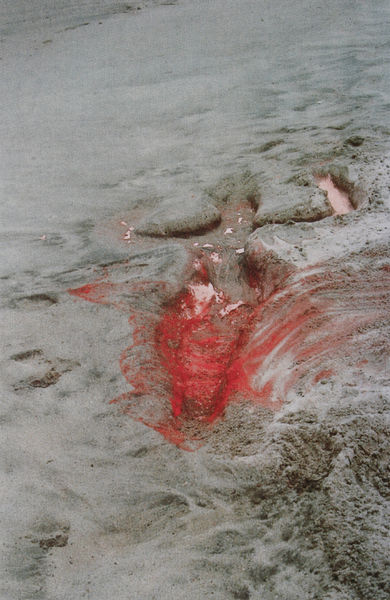
Titel: Untitled
Künstler: Ana Mendieta
Institution: Galerie Lelong
Schlagwörter: felsen, kopf, meer, schatten, wasser, weiß, aquarell, landschaft, ocker, sand, bewegung, braun, frau, grau, hell, kleid, schwarz, zeichen, eis, rot, schnee, rock, tanz, arm, leiche, mord, stein, boden, figur, rosa, fell, strand, spuren, abstrakt, modern, farbe, winter, spur, ostsee, glanz, liegend, grun, leuchten, foto, fotografie, blut, schlick, watt, oberfläche, form, lachs, nordsee, abdruck, farne, fußspuren, kuhle, ertrinken, graau, fußabdruck, körperabdruck, nordseee, nordsej, tierr